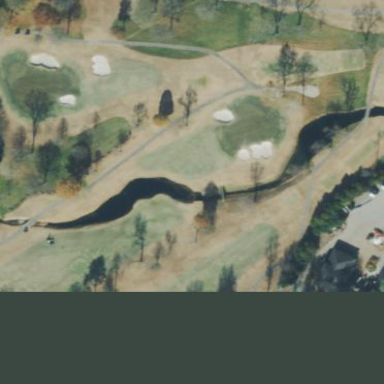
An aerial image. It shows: Water hazard on golf course.